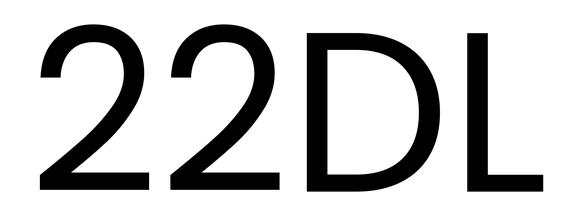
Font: Poppins-Regular